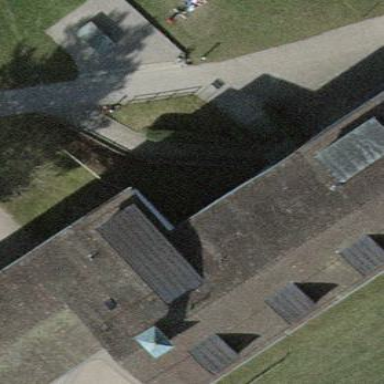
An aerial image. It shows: School building.